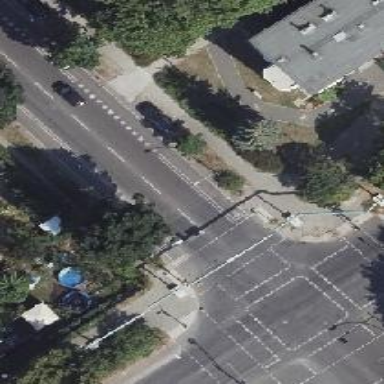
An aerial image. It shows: Road crossing with traffic signals.